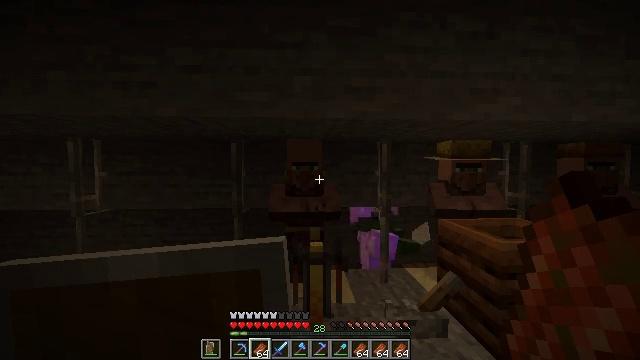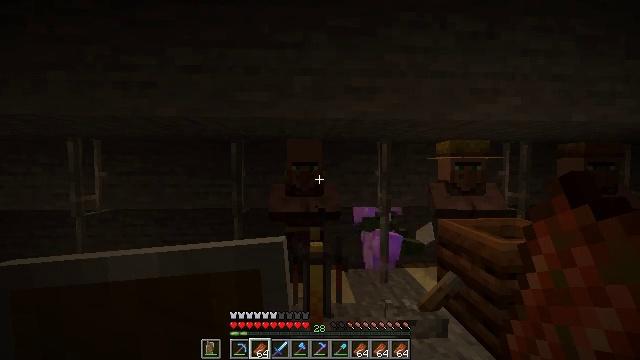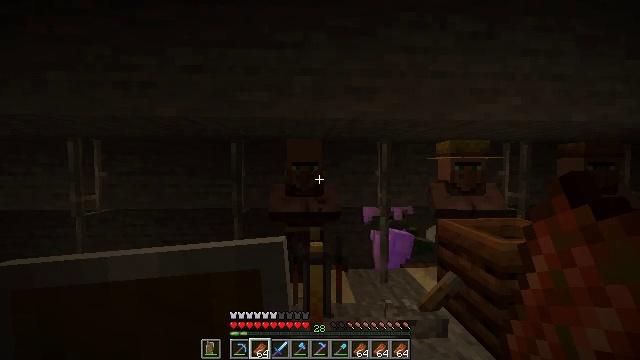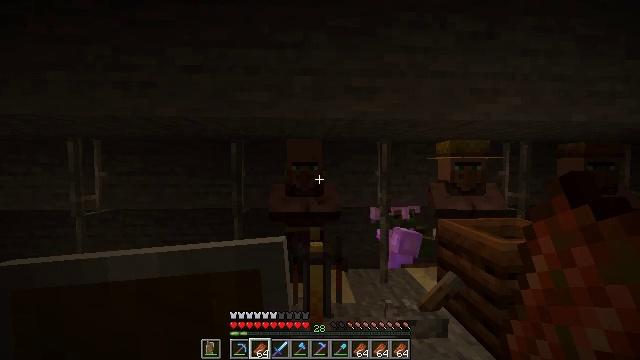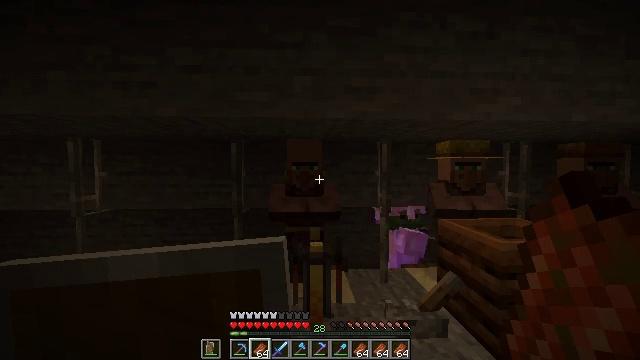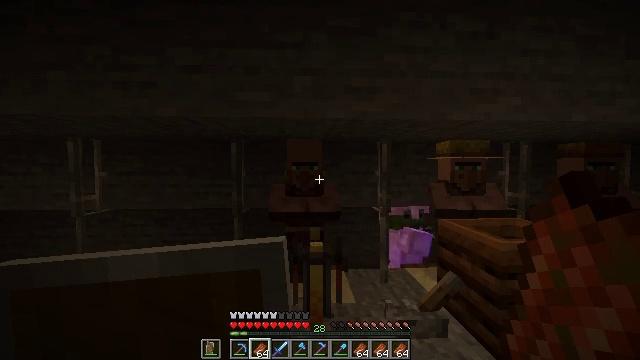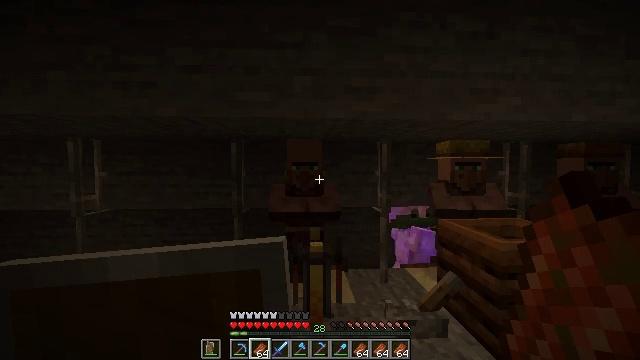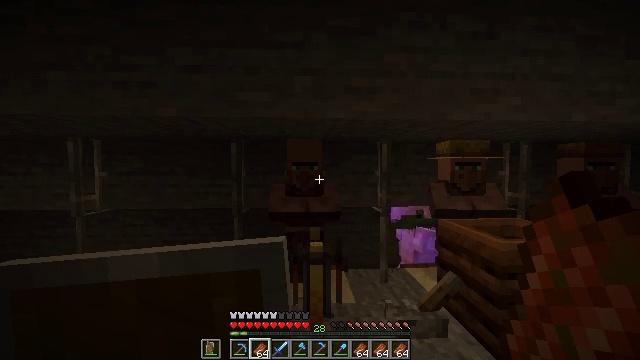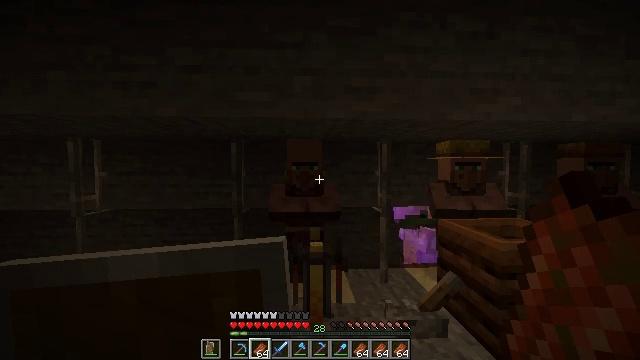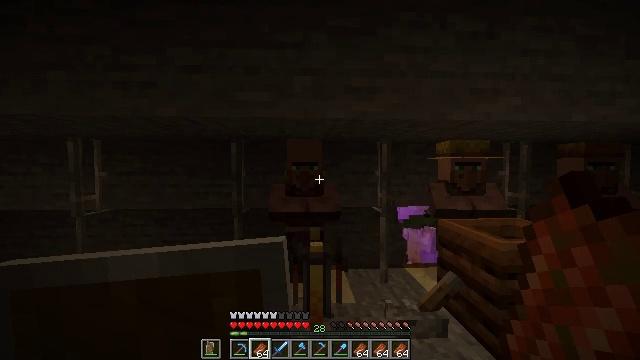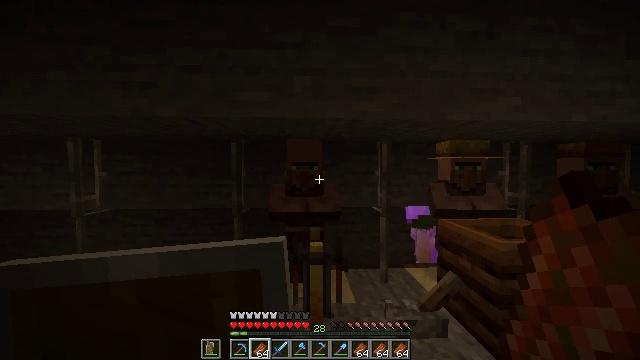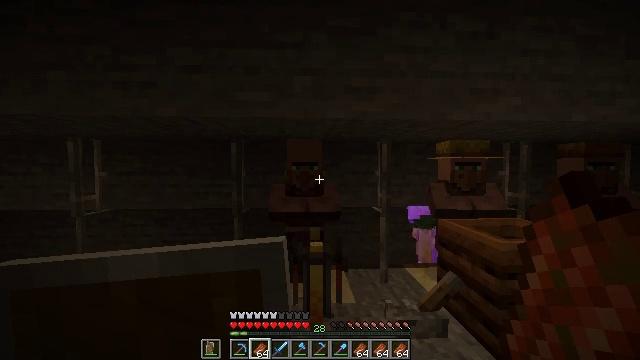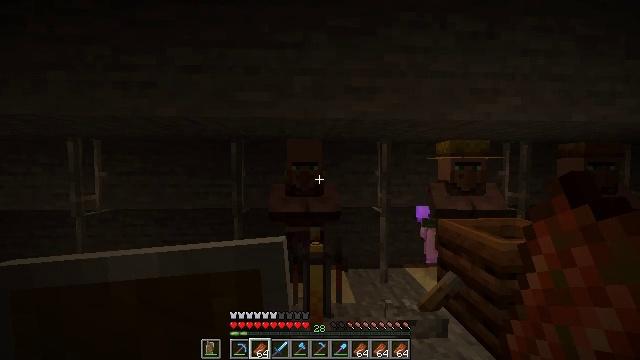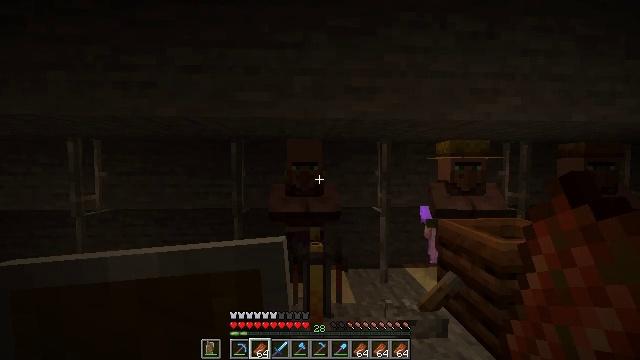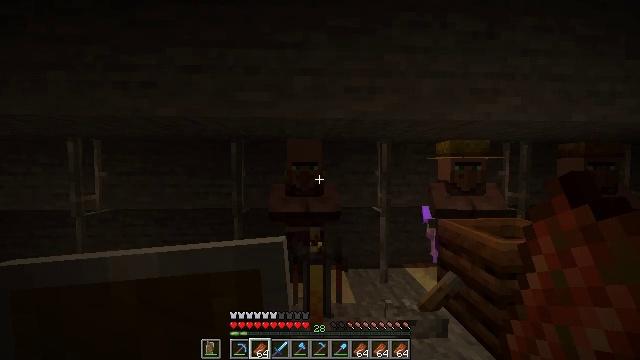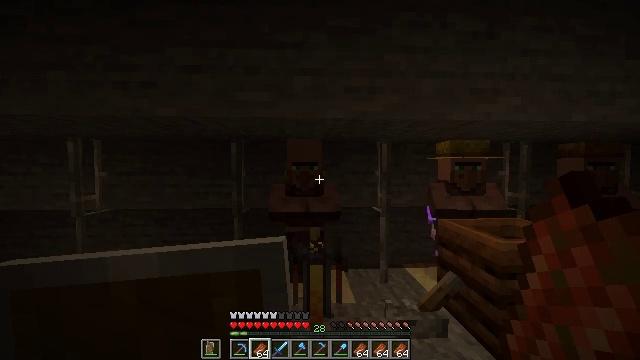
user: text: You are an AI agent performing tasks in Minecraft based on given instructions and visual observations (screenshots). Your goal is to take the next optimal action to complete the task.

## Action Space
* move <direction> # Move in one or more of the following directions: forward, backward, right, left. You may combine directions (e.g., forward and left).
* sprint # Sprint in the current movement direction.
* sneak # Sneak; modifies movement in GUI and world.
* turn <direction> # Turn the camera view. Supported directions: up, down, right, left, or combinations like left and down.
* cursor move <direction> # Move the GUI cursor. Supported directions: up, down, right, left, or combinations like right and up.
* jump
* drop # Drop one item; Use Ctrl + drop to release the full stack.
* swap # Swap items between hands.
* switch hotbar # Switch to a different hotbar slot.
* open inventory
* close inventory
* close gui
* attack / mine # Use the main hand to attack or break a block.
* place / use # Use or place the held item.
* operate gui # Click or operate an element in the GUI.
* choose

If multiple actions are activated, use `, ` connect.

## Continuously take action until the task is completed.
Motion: motion action
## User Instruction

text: Retrieve items from the blue shulker box by mining it.
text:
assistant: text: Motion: no_op
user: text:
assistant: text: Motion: no_op
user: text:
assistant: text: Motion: no_op
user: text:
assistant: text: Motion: no_op
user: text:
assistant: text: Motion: no_op
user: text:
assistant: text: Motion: no_op
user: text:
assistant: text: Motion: no_op
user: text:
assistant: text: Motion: no_op
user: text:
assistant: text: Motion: no_op
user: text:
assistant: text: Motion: no_op
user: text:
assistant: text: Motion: no_op
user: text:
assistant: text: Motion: no_op
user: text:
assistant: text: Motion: no_op
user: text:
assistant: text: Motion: no_op
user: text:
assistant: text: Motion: no_op
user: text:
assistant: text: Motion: no_op
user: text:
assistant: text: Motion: no_op
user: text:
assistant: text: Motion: no_op
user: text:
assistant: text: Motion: no_op
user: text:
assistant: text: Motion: no_op
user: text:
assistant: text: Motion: no_op
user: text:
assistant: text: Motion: no_op
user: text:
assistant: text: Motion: no_op
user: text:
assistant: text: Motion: no_op
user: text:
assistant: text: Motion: no_op
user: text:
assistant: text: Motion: no_op
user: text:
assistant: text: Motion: no_op
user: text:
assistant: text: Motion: no_op
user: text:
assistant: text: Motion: no_op
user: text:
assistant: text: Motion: no_op